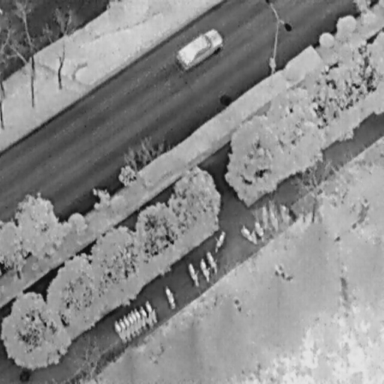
There are 15 Bicycles in the infrared image.